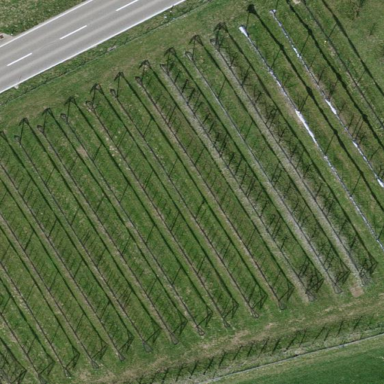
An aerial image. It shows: Orchard.